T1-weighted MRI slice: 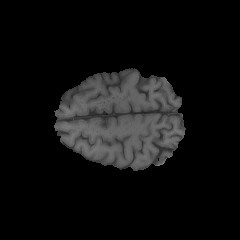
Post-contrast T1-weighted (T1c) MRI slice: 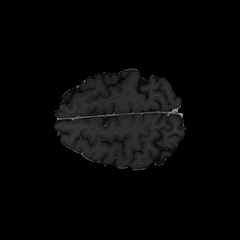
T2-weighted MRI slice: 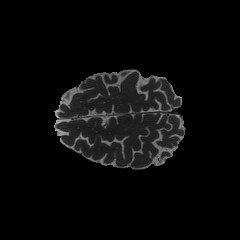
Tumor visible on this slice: no